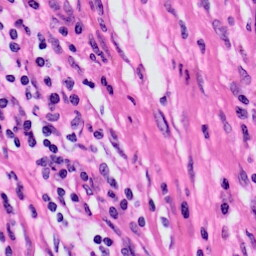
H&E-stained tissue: Skin